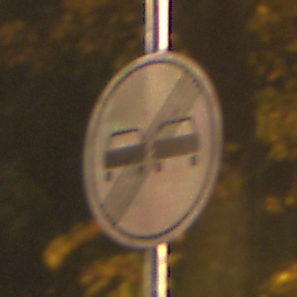
Verkehrszeichen: EndeUeberholverbot
Umgebung: Outdoor, Urban
Tageszeit: Night
Wetter: Clear
Licht: Artificial
Jahreszeit: NotSpecified
Kontrast: HighContrast